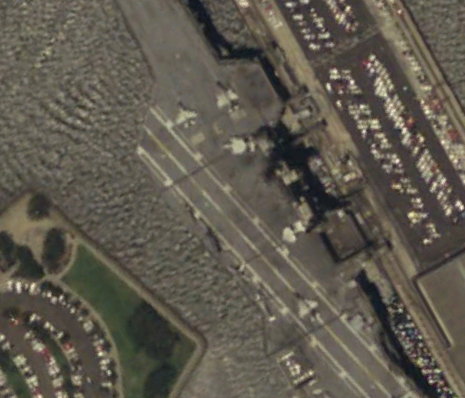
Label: Midway-class_aircraft_carrier